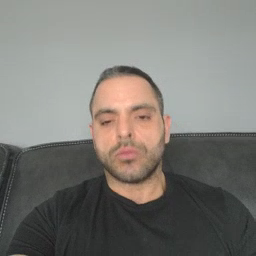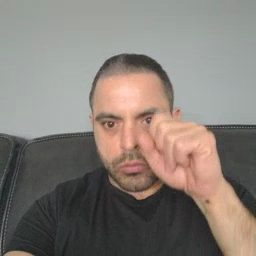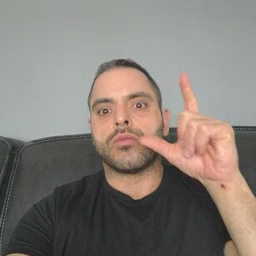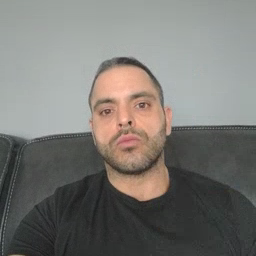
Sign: wake